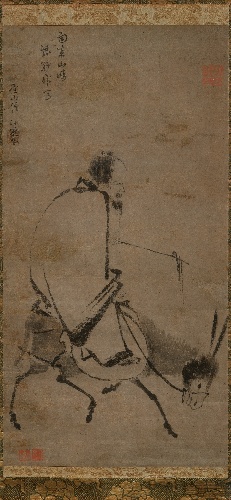
Title: 南宋  佚名  騎驢圖  軸|Chan master riding a mule
Artist: Unidentified artist
Date: before 1249
Object type: Hanging scroll
Classification: Paintings
Medium: Hanging scroll; ink on paper
Culture: China
Period: Southern Song dynasty (1127–1279)
Dimensions: Image: 25 1/4 in. × 13 in. (64.1 × 33 cm)
Overall with mounting: 58 1/4 × 13 1/2 in. (148 × 34.3 cm)
Overall with knobs: 58 1/4 × 15 1/4 in. (148 × 38.7 cm)
Department: Asian Art
Credit line: Bequest of John M. Crawford Jr., 1988
Accession year: 1989
Repository: Metropolitan Museum of Art, New York, NY
Tags: Donkeys|Men